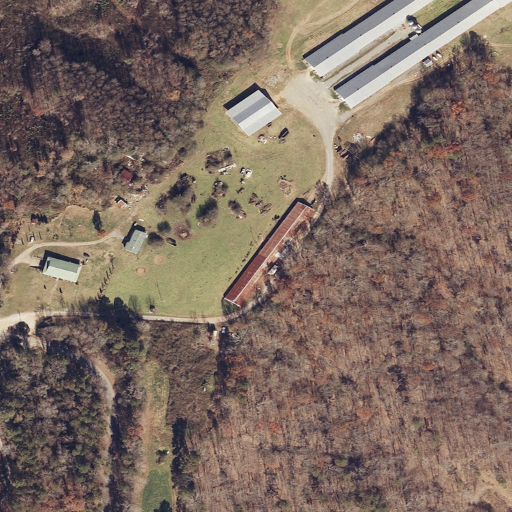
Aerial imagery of mountain in Alabama named Walker Mountain containing deciduous forest, pasture, mixed forest, open development, barren land, medium intensity development, evergreen forest, and low intensity development